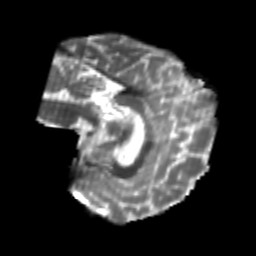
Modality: T2w
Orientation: sagittal
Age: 24
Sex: male
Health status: healthy
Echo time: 0.074 s